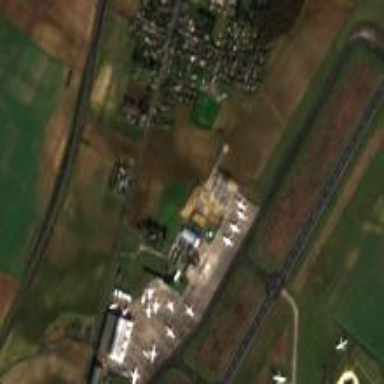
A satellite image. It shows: The apron area of the airport has surface made of concrete plates.